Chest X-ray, AP view. Patient: 50 years old, sex M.
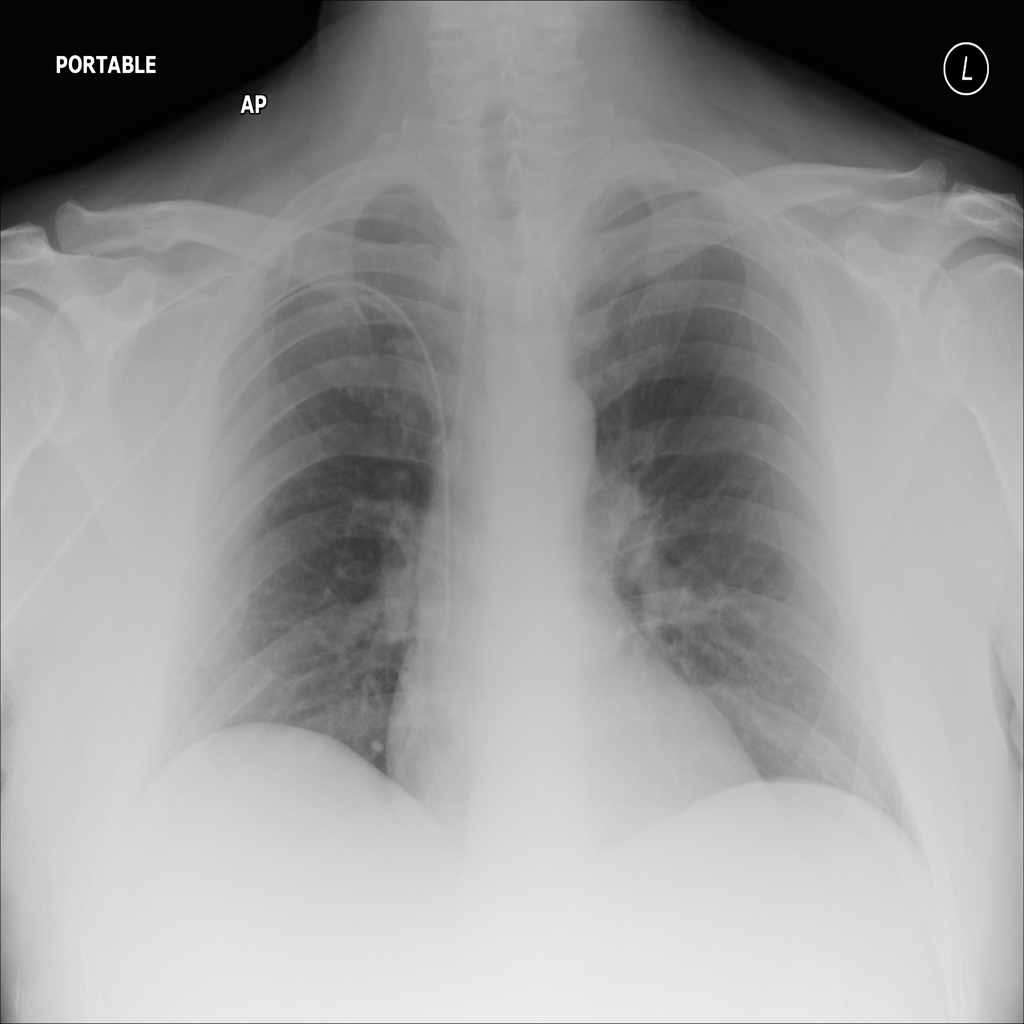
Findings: No Finding